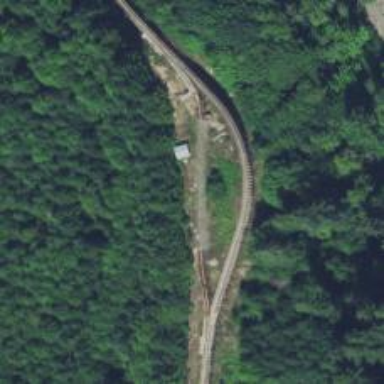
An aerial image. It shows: Siding used for narrow gauge railway.